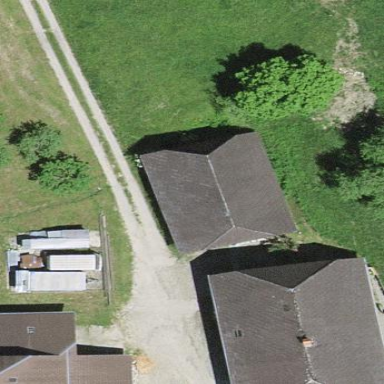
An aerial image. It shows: Rural barn.